Field crop: tomato
Growth stage: 1
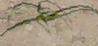
Species: cyperus